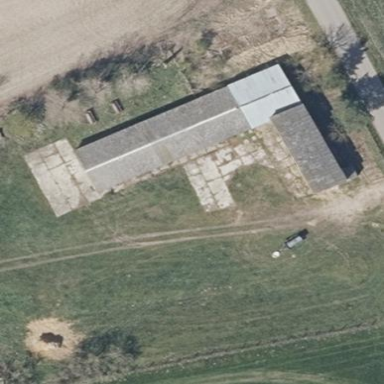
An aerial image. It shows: Farmyard area.